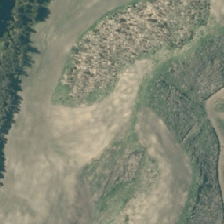
Land cover: high_producing_grassland